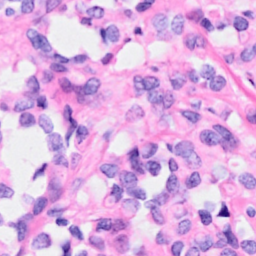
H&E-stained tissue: Breast